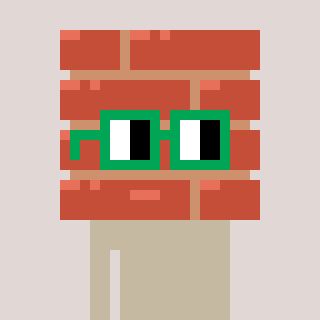
a pixel art character with square green glasses, a wall-shaped head and a grayscale-colored body on a warm background